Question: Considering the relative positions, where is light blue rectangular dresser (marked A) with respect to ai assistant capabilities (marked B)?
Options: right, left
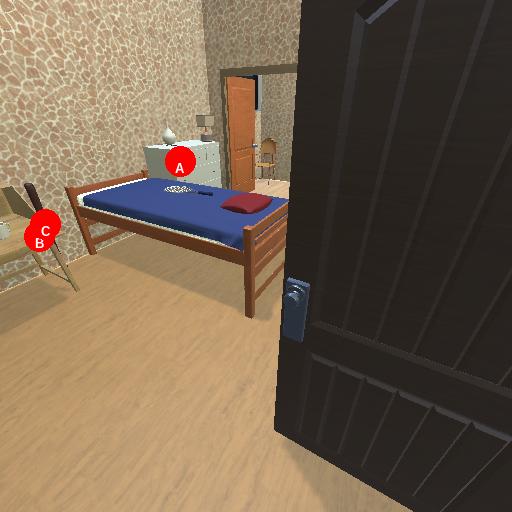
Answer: right